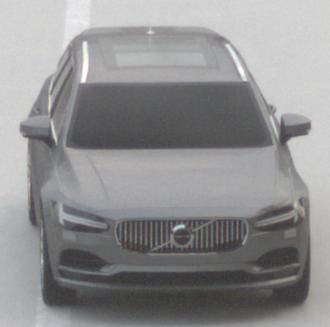
Make: Volvo
Model: V90
Detailed model: -
Model produced from: 2016
Model produced until: 2020
Doors: 5
Color: gray
Road condition: dry road
Daytime: morning or afternoon
Contrast: low contrast